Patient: sex M, age 65
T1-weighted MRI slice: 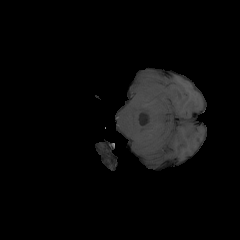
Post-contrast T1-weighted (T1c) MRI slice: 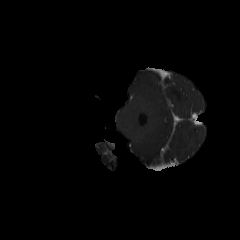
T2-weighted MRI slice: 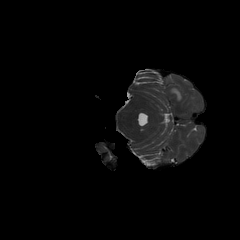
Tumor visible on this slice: yes
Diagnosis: Glioblastoma, IDH-wildtype
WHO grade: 4